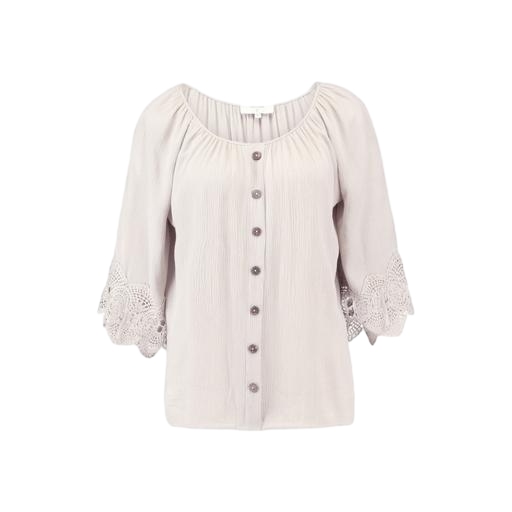
gray lace shirt, gray lace-trim top, beige blouse lace, white background